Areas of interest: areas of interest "Used Car Trading"
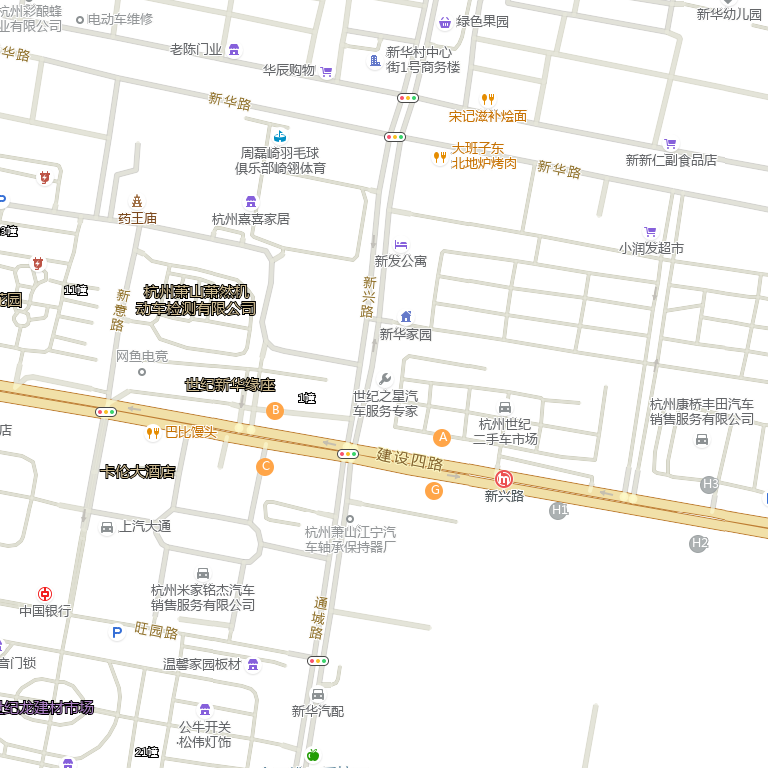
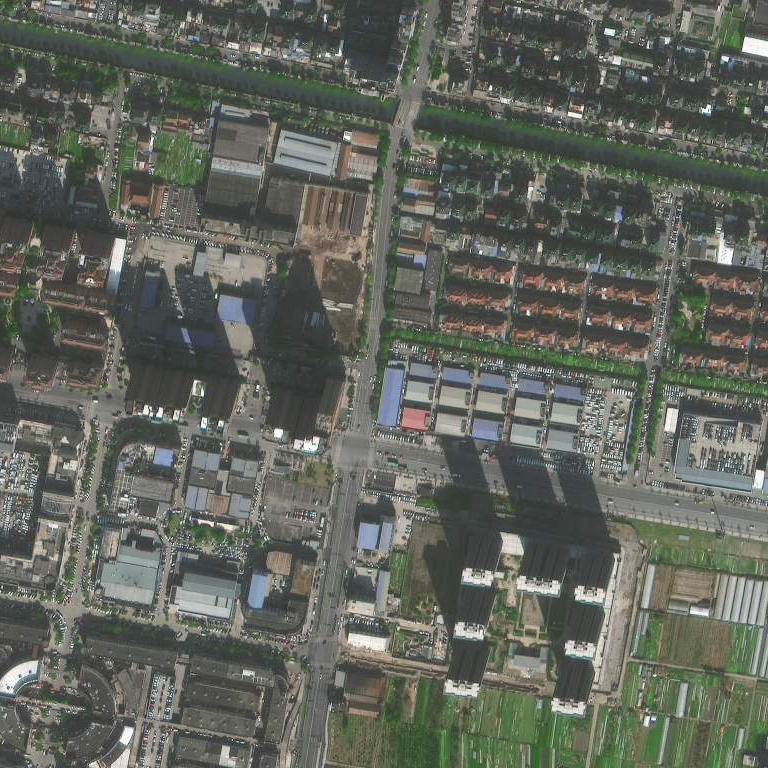